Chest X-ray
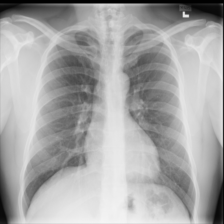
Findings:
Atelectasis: negative
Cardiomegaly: negative
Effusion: negative
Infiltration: negative
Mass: negative
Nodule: negative
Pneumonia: negative
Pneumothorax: negative
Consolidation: negative
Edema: negative
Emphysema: negative
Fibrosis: negative
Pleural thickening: negative
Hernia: negative